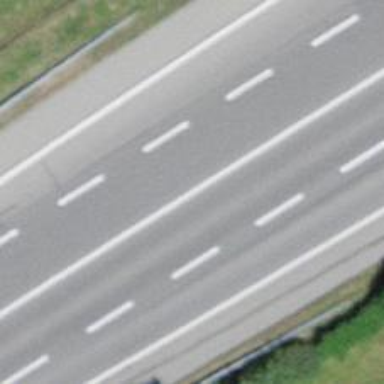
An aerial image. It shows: Trunk highway designated for motor vehicles.